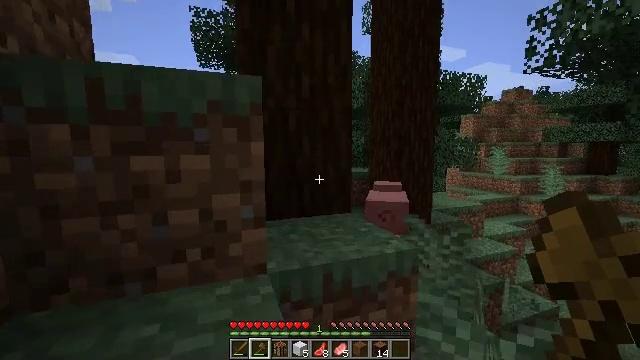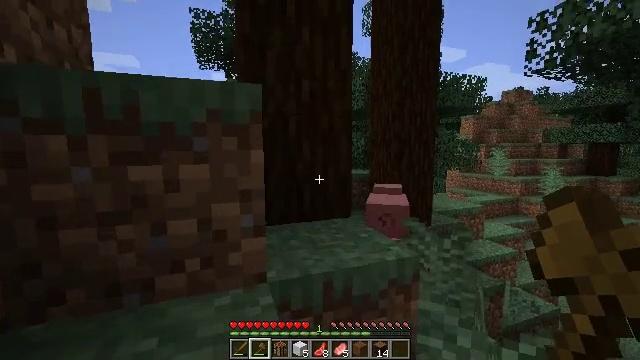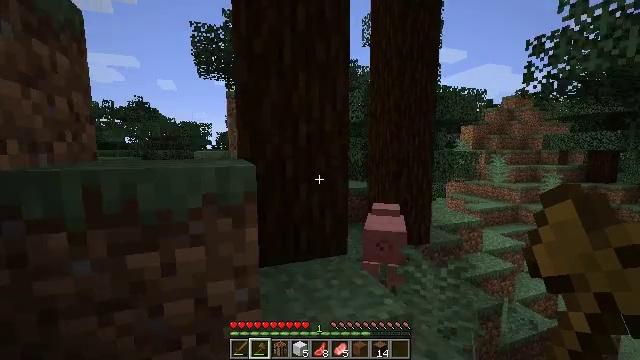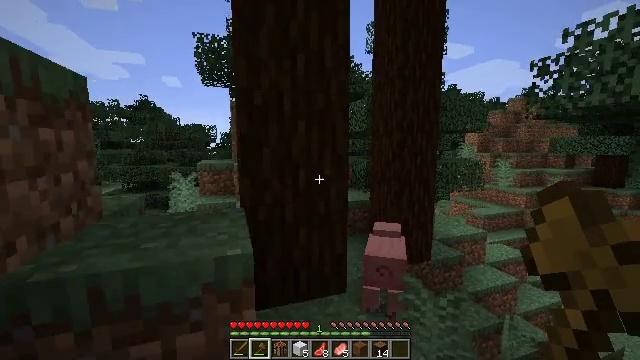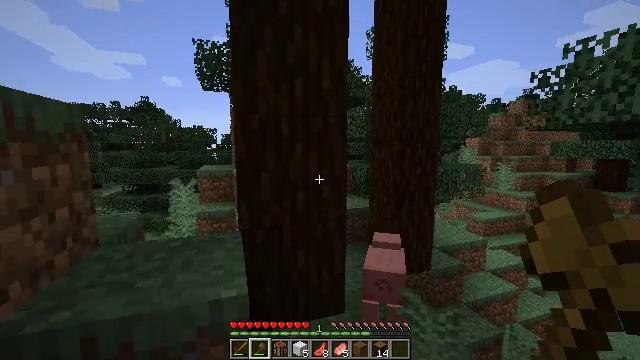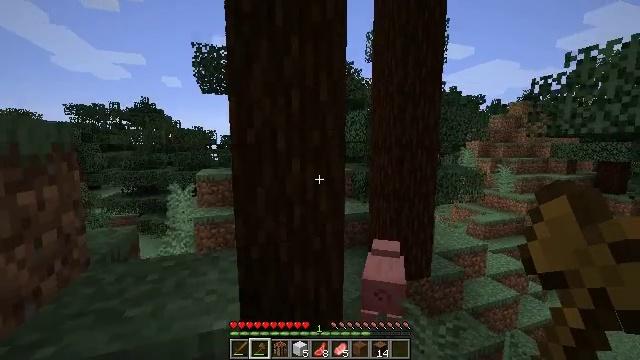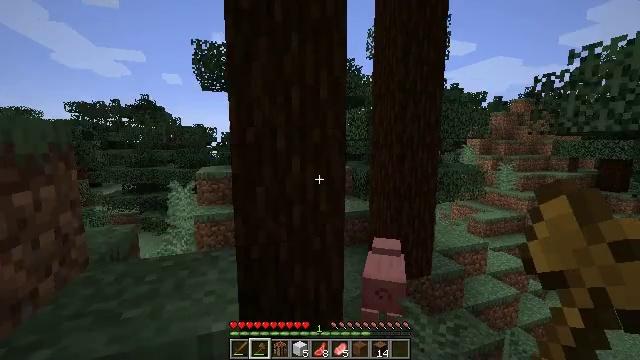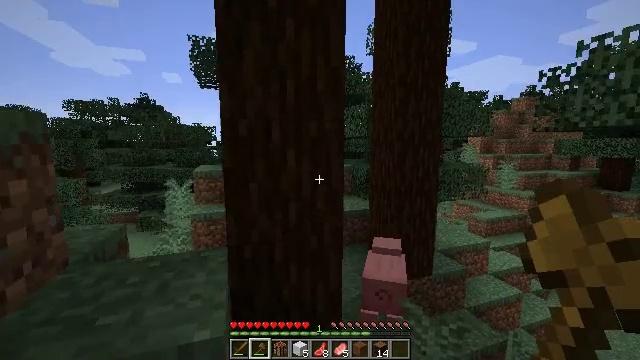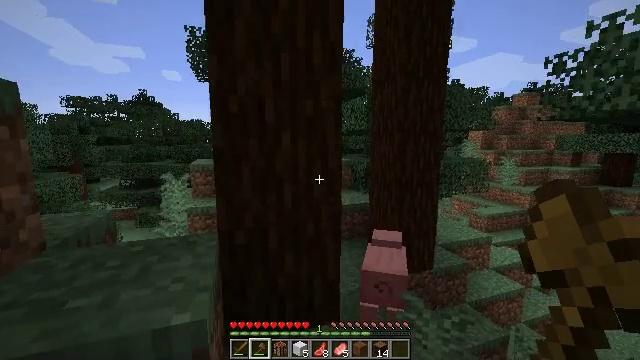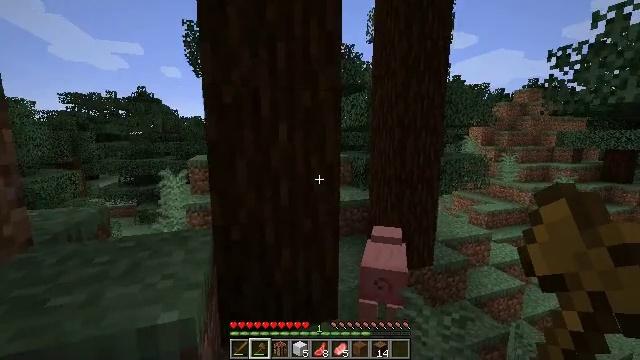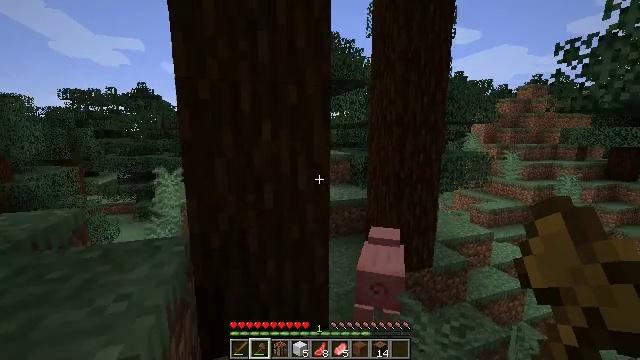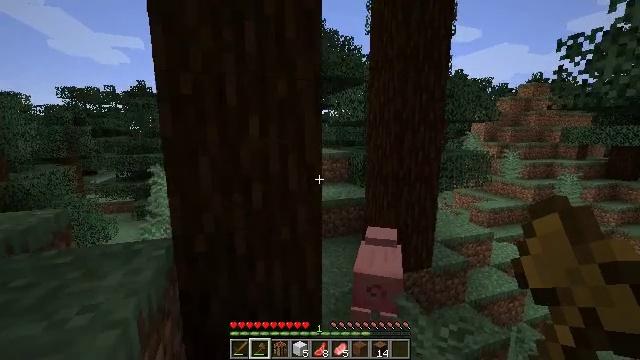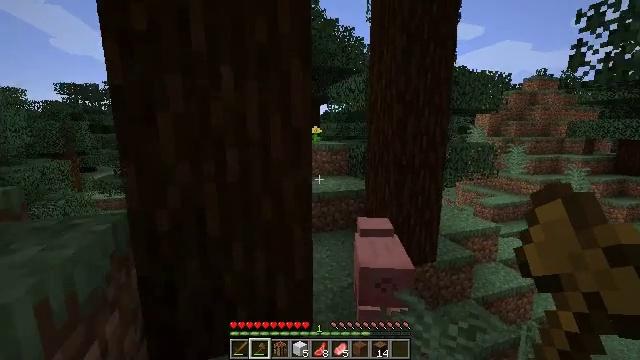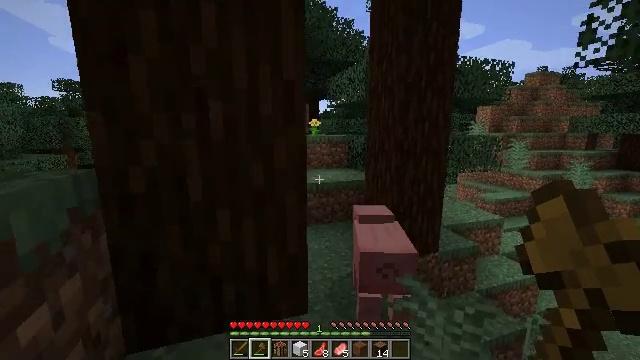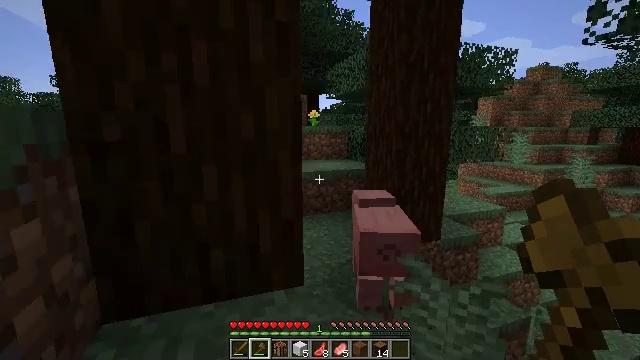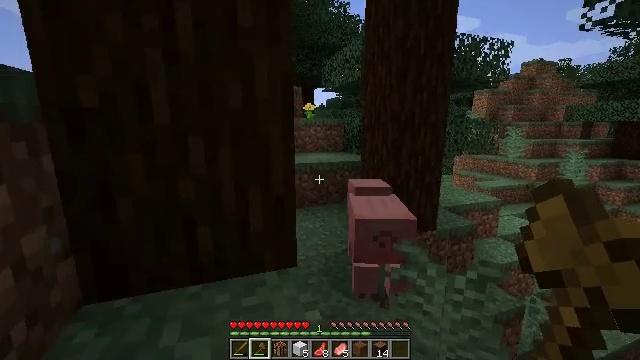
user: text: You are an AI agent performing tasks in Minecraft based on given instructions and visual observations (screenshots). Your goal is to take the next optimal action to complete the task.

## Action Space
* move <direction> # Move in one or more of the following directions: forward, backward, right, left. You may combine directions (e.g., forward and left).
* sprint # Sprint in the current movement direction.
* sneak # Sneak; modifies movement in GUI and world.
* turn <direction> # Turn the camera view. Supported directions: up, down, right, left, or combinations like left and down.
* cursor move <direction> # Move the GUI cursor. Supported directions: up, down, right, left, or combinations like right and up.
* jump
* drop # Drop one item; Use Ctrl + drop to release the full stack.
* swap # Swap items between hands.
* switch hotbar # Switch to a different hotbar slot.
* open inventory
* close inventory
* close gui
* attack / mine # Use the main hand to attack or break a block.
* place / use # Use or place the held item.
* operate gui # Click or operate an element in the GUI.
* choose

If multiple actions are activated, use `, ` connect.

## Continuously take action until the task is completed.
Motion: motion action
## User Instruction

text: Harvest the large fern for decoration.
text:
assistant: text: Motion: move forward, jump
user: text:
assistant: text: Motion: move forward, jump
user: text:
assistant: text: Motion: move forward, jump
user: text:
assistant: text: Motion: move forward
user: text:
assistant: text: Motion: move forward
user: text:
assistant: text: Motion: move forward
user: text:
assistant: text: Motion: move forward
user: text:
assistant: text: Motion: move forward and move right
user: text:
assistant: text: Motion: move forward and move right
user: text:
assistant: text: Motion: move forward and move right
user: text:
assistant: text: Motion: move forward
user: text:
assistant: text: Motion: move forward
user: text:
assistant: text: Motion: switch to hotbar 2
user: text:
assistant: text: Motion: switch to hotbar 2
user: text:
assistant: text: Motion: switch to hotbar 2
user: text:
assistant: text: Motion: turn right, switch to hotbar 2
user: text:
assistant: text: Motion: no_op
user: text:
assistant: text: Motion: switch to hotbar 1
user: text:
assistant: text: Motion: switch to hotbar 1
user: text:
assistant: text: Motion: turn down, switch to hotbar 1
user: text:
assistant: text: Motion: turn down
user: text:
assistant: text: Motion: move forward
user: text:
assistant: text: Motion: move forward
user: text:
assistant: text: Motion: move forward
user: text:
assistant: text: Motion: move forward
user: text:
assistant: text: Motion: move forward and move right, turn down
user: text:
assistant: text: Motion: move forward and move right, turn down
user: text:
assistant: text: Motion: move forward and move right
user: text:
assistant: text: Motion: move forward, turn left and down
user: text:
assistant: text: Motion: move forward, turn left and down